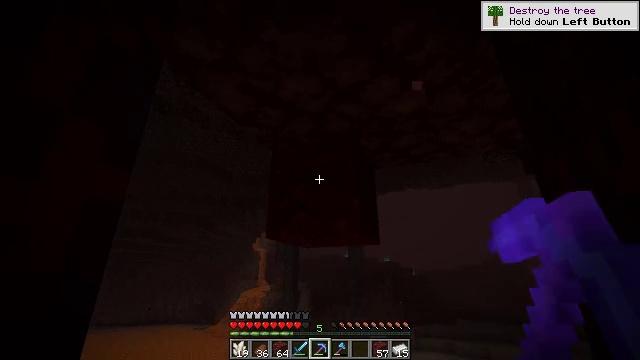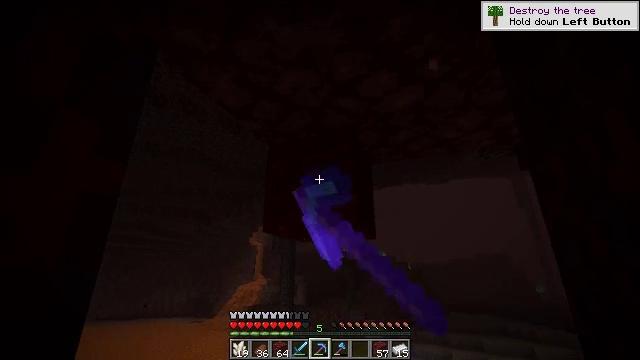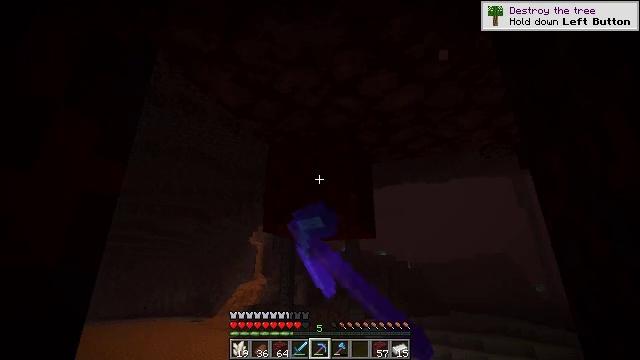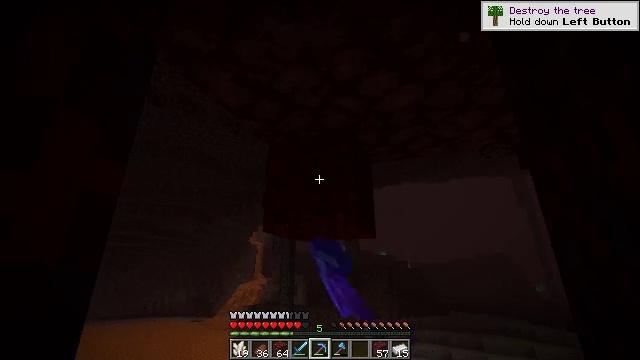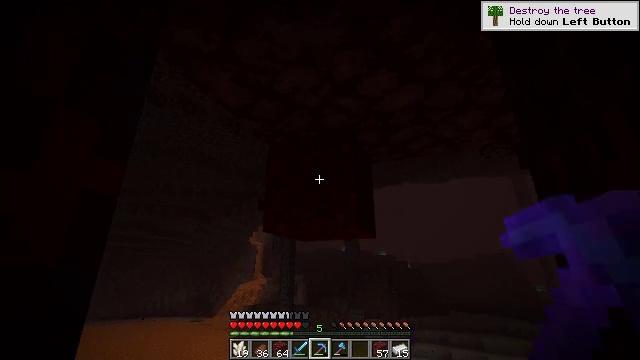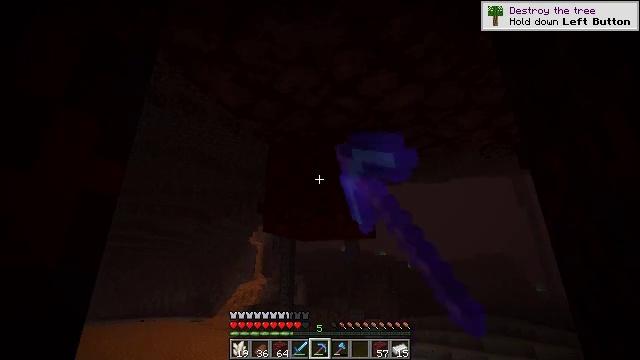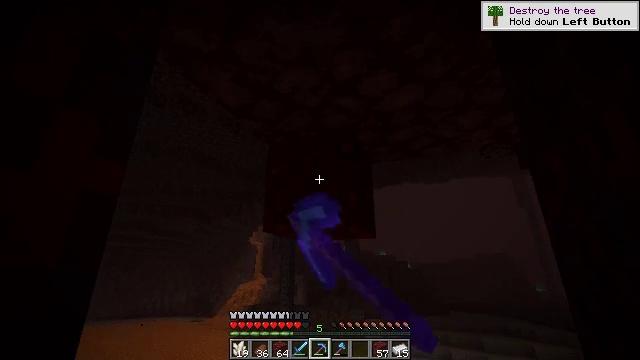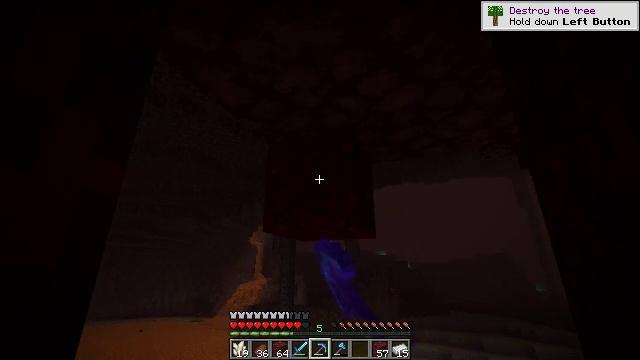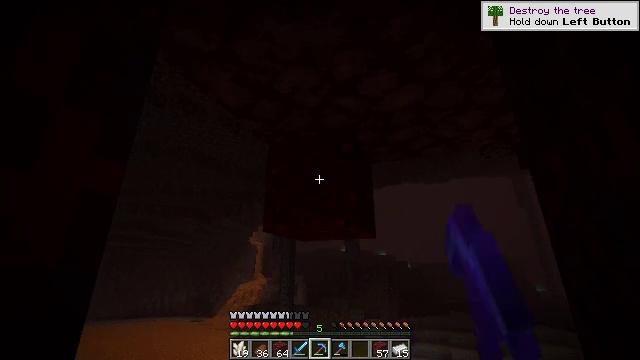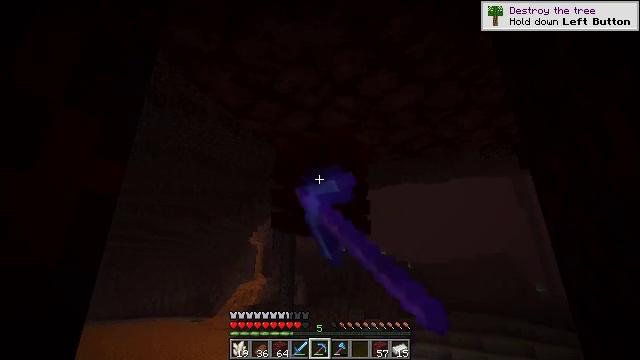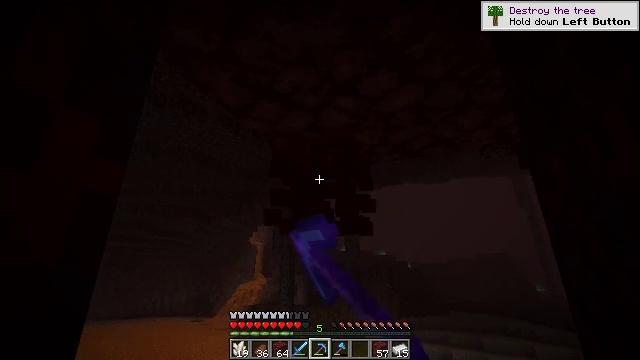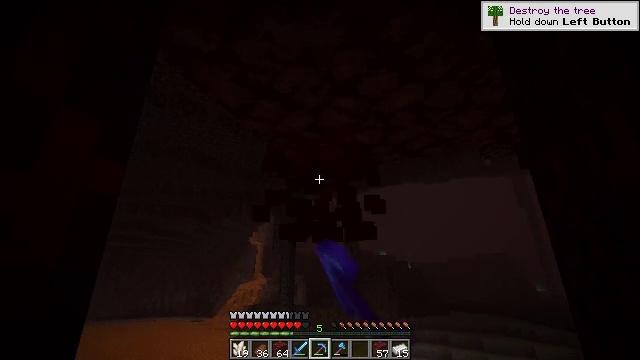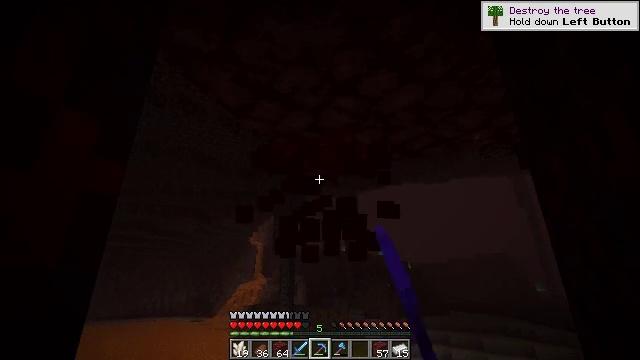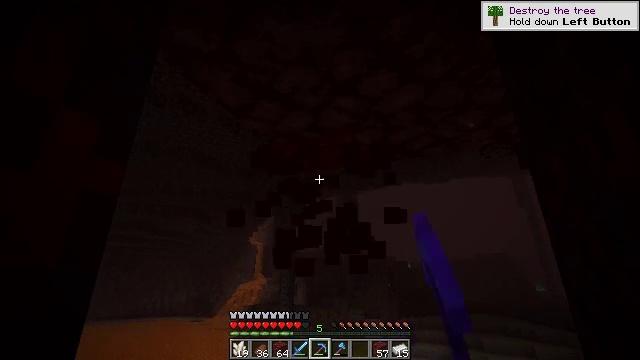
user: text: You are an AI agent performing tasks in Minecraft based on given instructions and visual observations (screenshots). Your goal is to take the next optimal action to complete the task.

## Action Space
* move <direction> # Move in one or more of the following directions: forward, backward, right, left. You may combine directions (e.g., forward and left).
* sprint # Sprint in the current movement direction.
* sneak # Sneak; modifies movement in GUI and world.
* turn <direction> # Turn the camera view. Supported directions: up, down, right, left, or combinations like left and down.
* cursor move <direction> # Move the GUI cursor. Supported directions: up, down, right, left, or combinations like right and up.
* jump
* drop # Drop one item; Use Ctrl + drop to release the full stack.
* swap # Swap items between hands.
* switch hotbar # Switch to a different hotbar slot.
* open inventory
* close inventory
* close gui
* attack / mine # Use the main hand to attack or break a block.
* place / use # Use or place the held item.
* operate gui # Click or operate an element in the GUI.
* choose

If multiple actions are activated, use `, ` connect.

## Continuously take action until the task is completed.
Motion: motion action
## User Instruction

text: Attack the nether wart block to break it.
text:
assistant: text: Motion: turn down, attack / mine
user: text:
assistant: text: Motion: attack / mine
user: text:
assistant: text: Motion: attack / mine
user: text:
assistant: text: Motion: attack / mine
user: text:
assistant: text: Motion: attack / mine
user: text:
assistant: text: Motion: attack / mine
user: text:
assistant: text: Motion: attack / mine
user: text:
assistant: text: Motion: attack / mine
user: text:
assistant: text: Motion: attack / mine
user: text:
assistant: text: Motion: attack / mine
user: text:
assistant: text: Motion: attack / mine
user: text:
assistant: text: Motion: attack / mine
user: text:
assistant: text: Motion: attack / mine
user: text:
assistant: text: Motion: attack / mine